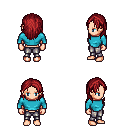
a pixel art fantasy rpg character, female body template, human, light skin, teal long-sleeve shirt, metal pants, brunette long hairstyle, four views (front, back, left, right), 2x2 character sprite sheet, small pixel art, hard edges, no anti-aliasing